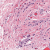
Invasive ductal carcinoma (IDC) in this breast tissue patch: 1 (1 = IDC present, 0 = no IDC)